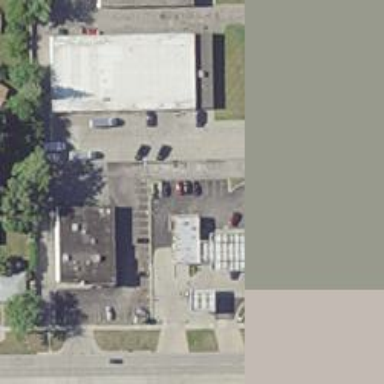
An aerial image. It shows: Convenience shop.